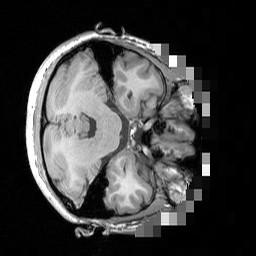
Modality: T1w
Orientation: axial
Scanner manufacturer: siemens
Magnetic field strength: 3 T
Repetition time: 1.5 s
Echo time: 0.00291 s